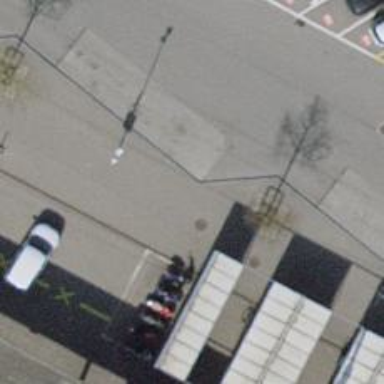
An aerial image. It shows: Platform for public transport on the road.